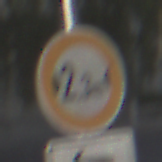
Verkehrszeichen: TatsaechlicheBreite2Komma3
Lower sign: RichtungsangabeDurchPfeile2
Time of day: MorningAfternoon
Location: Outdoor (Urban)
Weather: PartlyCloudy
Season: NotSpecified
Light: Natural